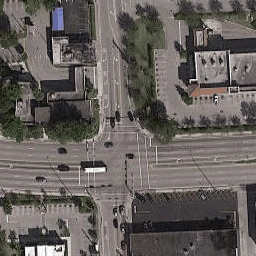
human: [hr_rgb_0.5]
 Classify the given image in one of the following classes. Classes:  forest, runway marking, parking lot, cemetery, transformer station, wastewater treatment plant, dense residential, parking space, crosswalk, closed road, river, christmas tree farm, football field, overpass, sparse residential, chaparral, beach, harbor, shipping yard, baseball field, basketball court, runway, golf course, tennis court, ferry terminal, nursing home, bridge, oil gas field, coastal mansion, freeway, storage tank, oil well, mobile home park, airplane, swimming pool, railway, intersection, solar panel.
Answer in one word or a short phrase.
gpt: intersection